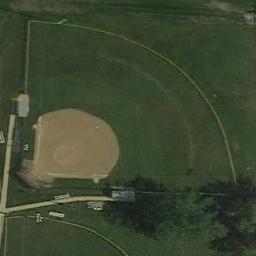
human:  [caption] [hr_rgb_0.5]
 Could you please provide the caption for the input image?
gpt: There is a baseball diamond in the grass next to the trees .

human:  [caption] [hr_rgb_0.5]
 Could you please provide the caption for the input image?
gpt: A baseball diamond on the lawn with some trees .

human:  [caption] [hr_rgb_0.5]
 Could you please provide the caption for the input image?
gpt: There is a railway near the baseball field .

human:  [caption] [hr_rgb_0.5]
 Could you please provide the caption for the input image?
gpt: A baseball diamond is in the middle of grass .

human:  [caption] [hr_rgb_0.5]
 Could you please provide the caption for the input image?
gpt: Five houses are next to the baseball diamond .